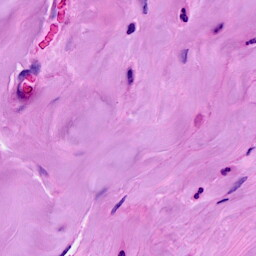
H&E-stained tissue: Breast